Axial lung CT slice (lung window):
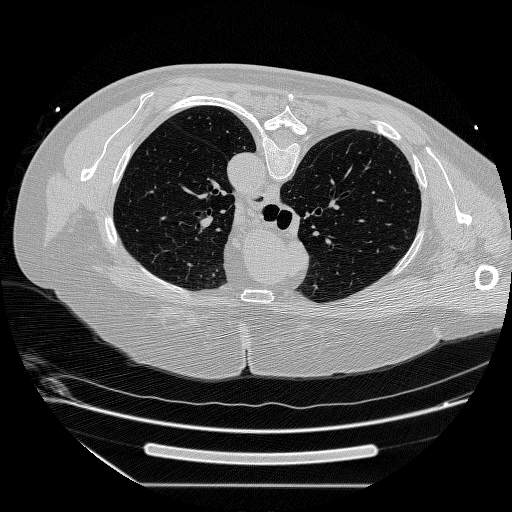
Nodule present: no